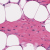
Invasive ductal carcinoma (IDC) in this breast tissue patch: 0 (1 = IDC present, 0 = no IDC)